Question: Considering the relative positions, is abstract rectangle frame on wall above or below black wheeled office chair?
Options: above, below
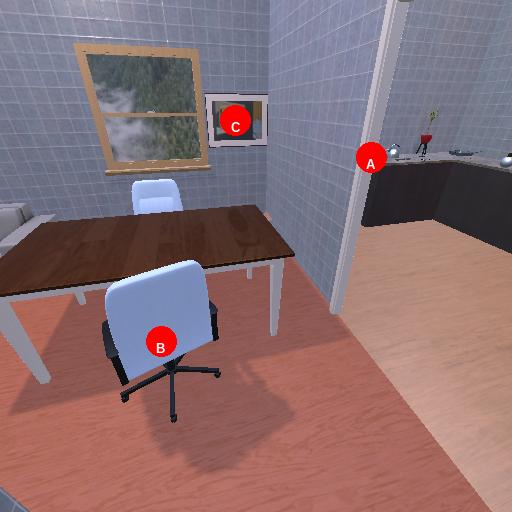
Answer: above